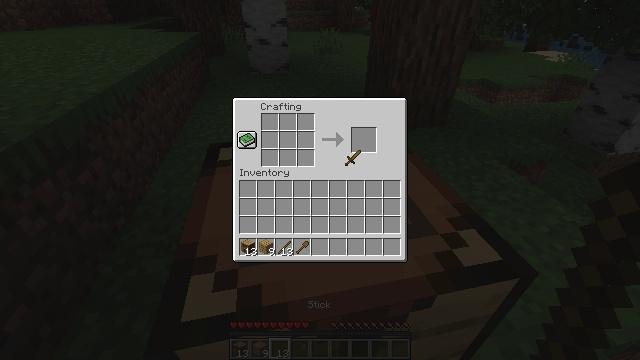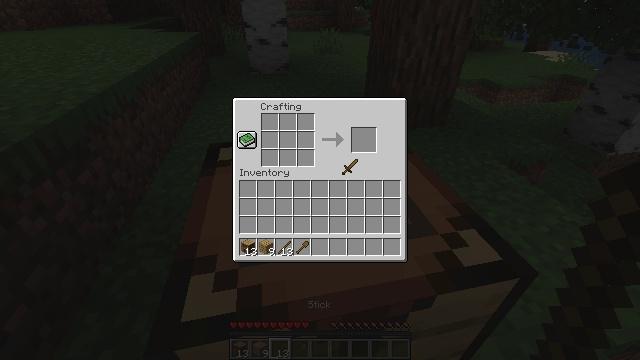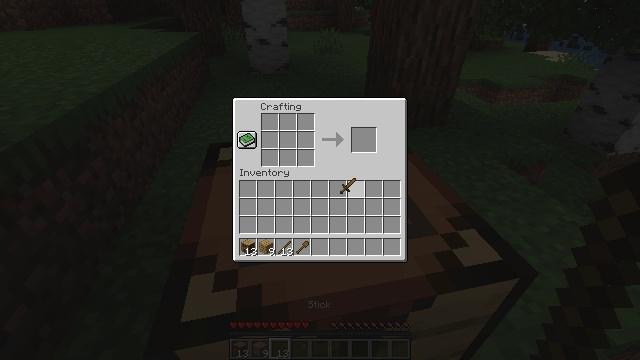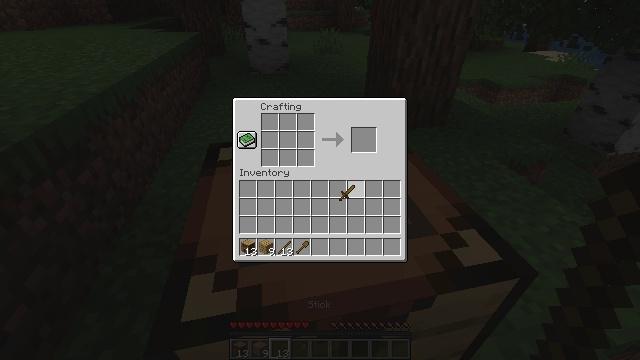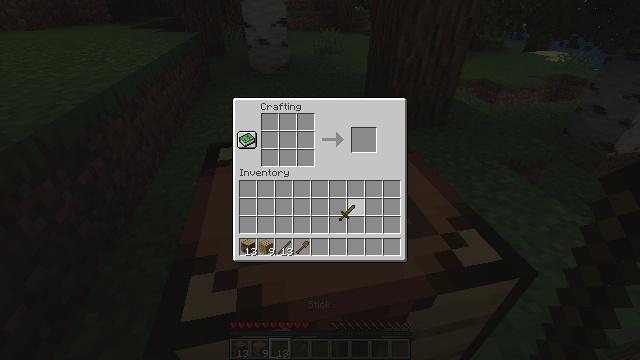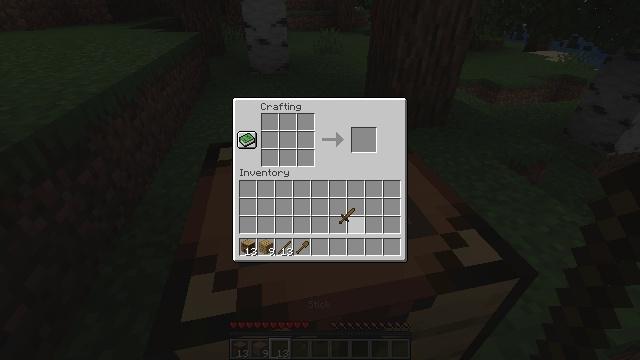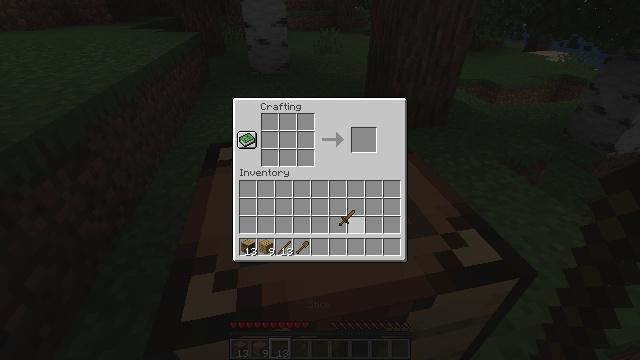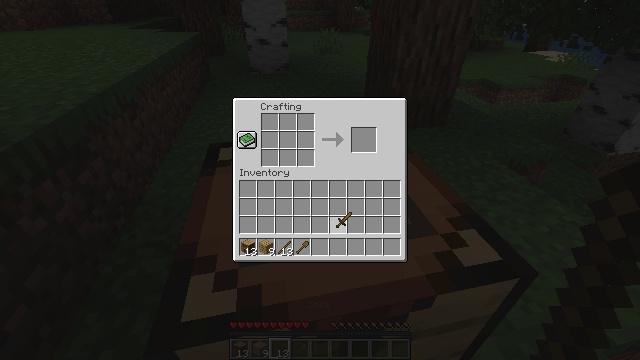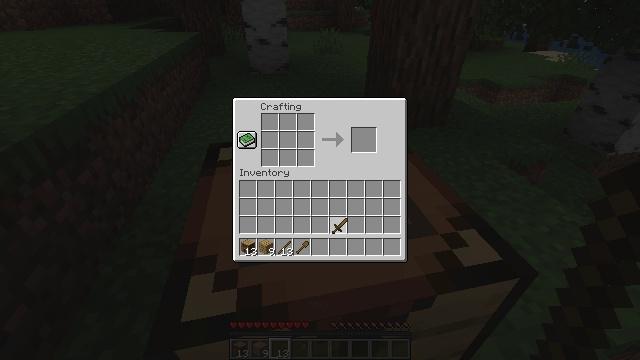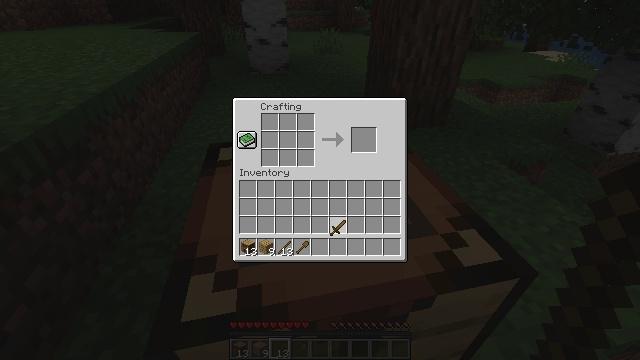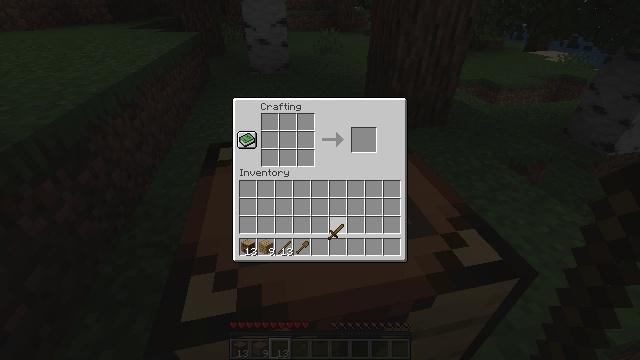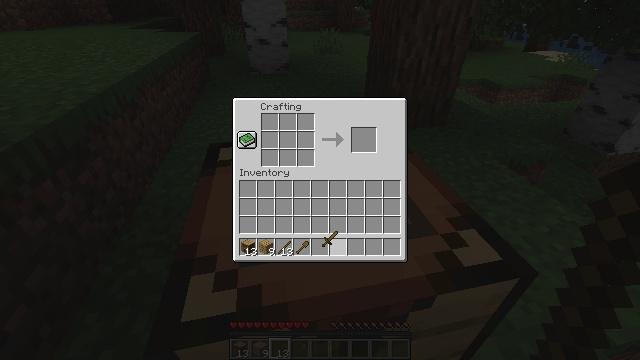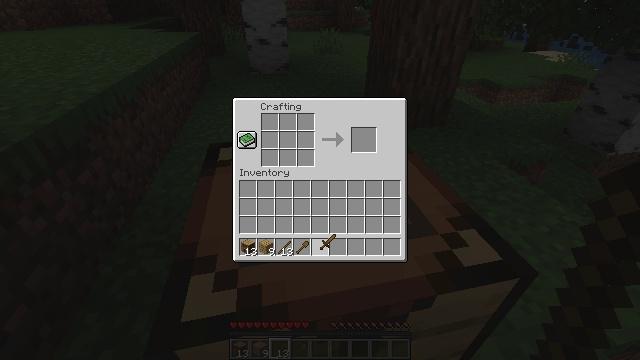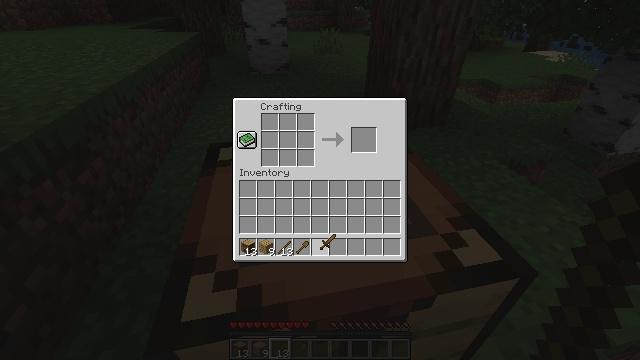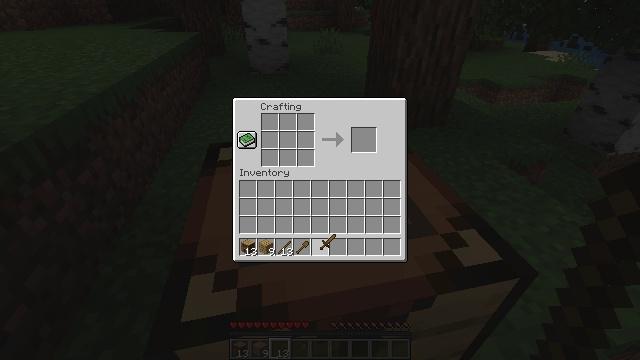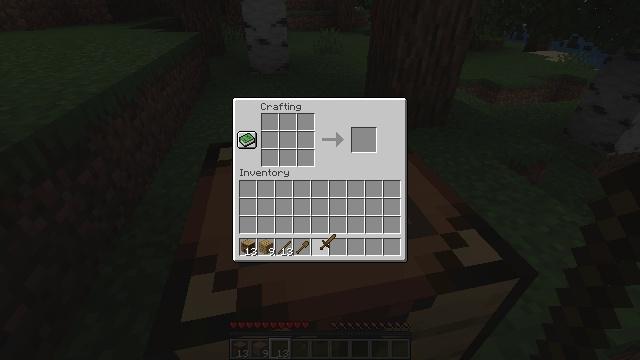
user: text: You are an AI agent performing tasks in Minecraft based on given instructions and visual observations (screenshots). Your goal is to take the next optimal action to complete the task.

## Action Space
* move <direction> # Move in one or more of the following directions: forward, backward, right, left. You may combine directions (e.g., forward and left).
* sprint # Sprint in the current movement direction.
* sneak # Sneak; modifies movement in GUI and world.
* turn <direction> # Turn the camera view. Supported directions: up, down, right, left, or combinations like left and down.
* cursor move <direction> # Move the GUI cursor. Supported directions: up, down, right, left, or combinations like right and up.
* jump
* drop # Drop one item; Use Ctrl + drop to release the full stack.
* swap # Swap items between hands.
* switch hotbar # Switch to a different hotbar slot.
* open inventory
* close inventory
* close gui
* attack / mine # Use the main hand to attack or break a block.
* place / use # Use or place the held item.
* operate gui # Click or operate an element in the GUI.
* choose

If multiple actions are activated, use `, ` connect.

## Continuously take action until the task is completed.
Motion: motion action
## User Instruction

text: Mine block crafting table.
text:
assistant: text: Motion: cursor move down, open gui
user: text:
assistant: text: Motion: cursor move down
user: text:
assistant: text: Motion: cursor move down
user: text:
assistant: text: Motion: cursor move down
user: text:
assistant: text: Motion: no_op
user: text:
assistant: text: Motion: no_op
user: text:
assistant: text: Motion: no_op
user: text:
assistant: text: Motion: no_op
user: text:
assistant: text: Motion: no_op
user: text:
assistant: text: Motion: no_op
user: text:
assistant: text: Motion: cursor move down
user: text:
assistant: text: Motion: no_op
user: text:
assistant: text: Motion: no_op
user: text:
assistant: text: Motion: no_op
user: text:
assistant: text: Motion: no_op
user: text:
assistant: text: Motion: no_op
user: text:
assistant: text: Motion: no_op
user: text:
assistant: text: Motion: operate gui
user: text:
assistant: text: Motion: operate gui
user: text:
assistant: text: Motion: no_op
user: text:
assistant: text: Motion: no_op
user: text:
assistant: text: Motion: no_op
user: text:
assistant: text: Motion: no_op
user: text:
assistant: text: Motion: no_op
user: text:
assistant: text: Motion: no_op
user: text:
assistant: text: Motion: no_op
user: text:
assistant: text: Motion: cursor move right and up
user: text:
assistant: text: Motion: cursor move right
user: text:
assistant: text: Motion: cursor move right and up
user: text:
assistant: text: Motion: cursor move right and up